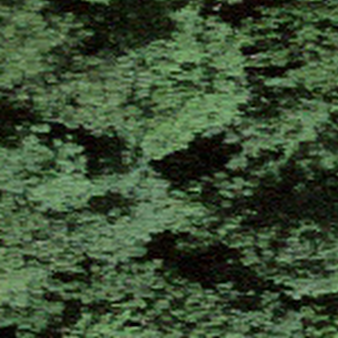
Label: other